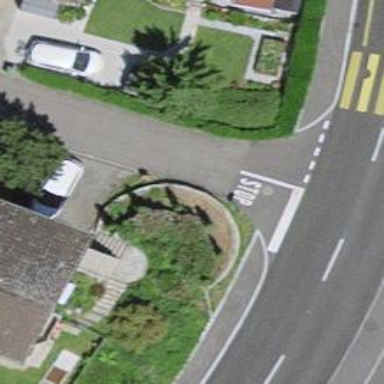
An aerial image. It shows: Smooth asphalt road in residential area.